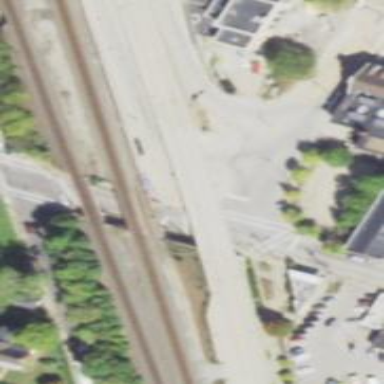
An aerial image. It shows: Busway bridge.